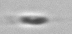
Label: flagellate_morphotype3